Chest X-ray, PA view. Patient: 51 years old, sex M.
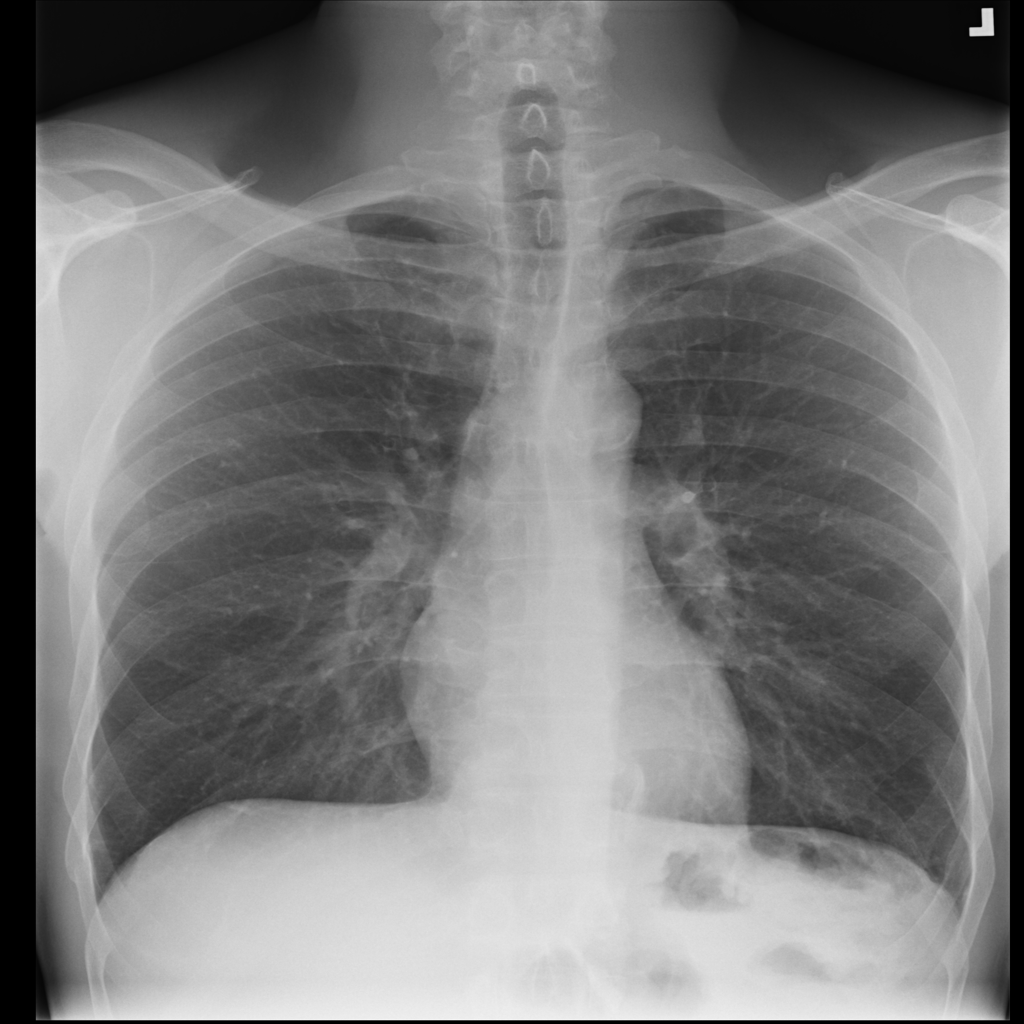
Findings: No Finding